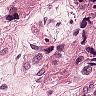
Metastatic tissue present: yes